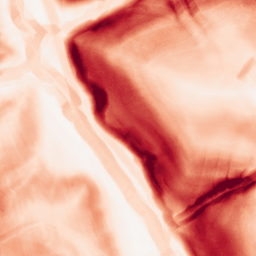
Category: morphological
Decomposition family: morphological_gradient
Decomposition parameters: size: 7
shape: diamond
Upsampling method: fft_zeropad
Upsampling parameters: scale: 4
Upsampling scale: 4